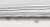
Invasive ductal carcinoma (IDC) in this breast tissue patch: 0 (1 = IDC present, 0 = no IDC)